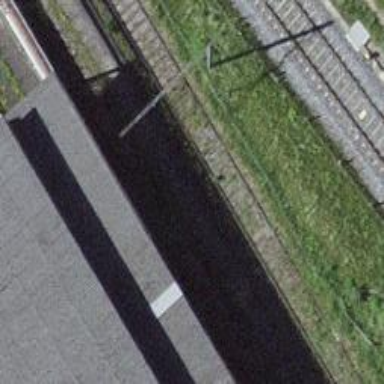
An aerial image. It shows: Rail spur with electrified contact line.